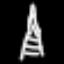
Label: The Eiffel Tower